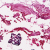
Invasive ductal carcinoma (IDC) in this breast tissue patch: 0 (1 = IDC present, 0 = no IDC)